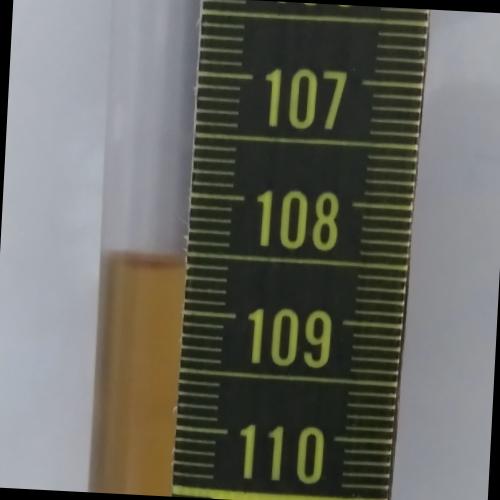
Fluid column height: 108.6 cm